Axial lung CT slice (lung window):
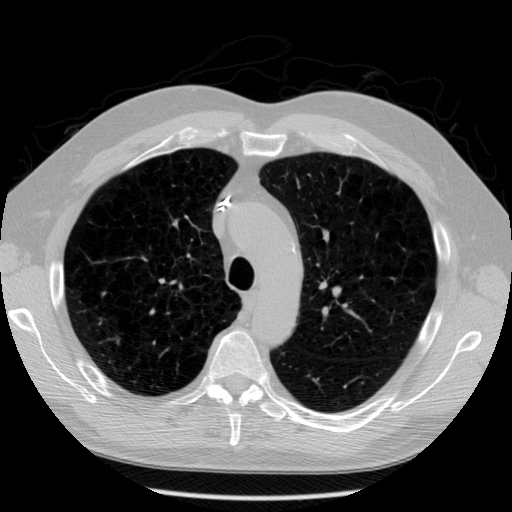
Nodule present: no